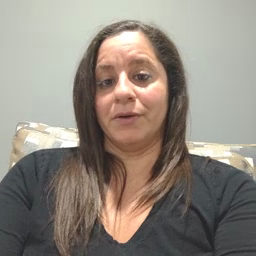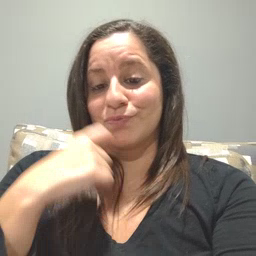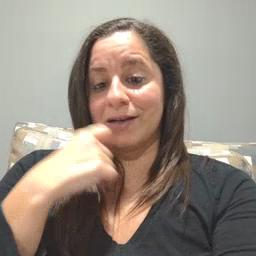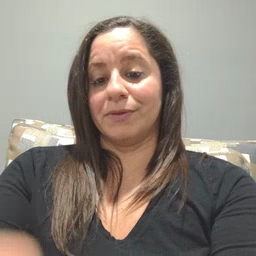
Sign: dryer